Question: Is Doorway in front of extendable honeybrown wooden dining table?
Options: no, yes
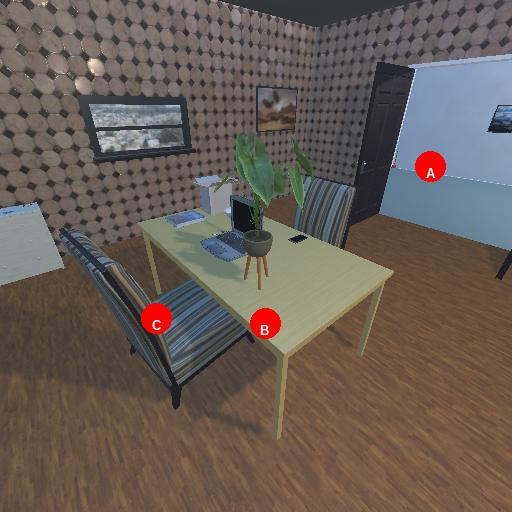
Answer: no